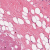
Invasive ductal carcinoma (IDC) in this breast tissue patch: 0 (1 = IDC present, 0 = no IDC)